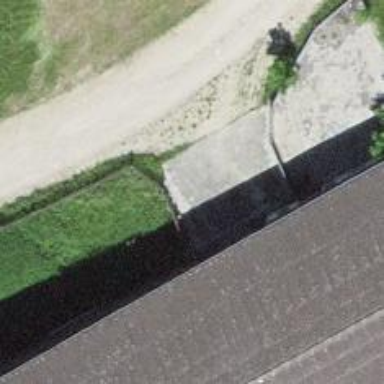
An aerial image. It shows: Track with grade 3 tracktype.